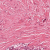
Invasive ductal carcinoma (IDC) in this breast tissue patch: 1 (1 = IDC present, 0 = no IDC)